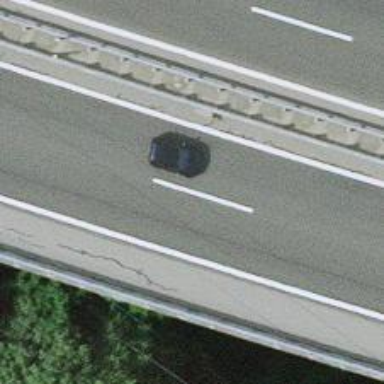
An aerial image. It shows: Motorway bridge with asphalt surface.